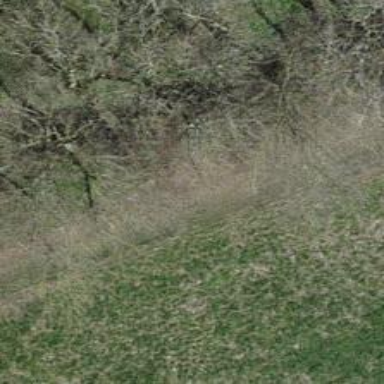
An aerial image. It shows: Path covered with grass.